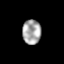
Tissue: lung
Cell type: Epithelial cells
Senescence score: 0.243
Nuclear area (px): 441
Mean DAPI intensity: 169.442